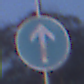
Verkehrszeichen: VorgeschriebeneFahrtrichtungGeradeaus
Umgebung: Outdoor, Nature
Tageszeit: SunriseSunset
Wetter: Clear
Licht: Natural
Jahreszeit: NotSpecified
Kontrast: LowContrast